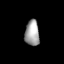
Tissue: lung
Cell type: Epithelial cells
Senescence score: 0.5944
Nuclear area (px): 357
Mean DAPI intensity: 163.238